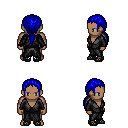
a pixel art fantasy rpg character, male body template, human, dark skin, gray robe, magenta pants, blue ponytail hairstyle, ghillies, four views (front, back, left, right), 2x2 character sprite sheet, small pixel art, hard edges, no anti-aliasing